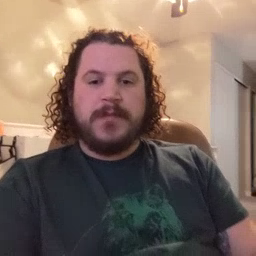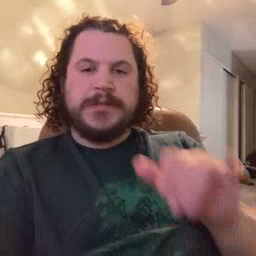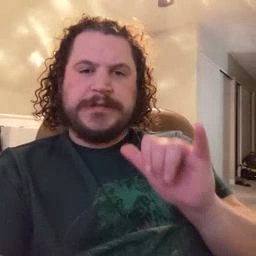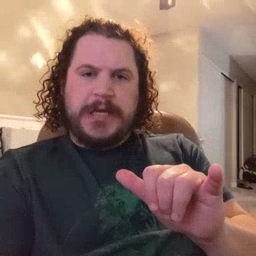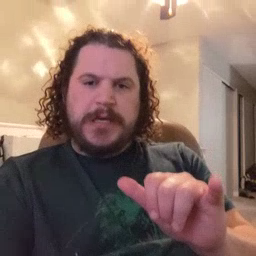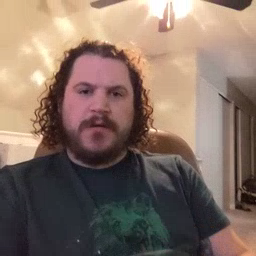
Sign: stay